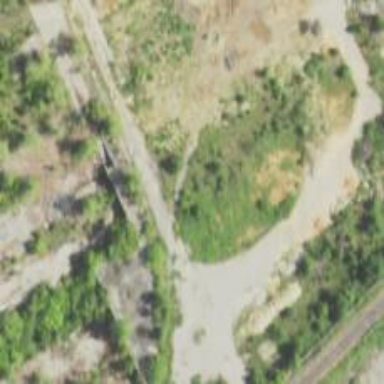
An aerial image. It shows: Disused railway spur line.